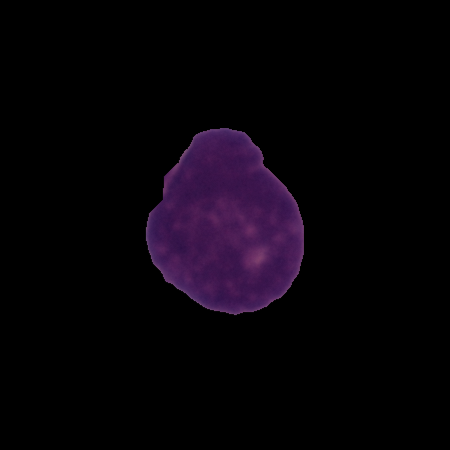
Label: cancer